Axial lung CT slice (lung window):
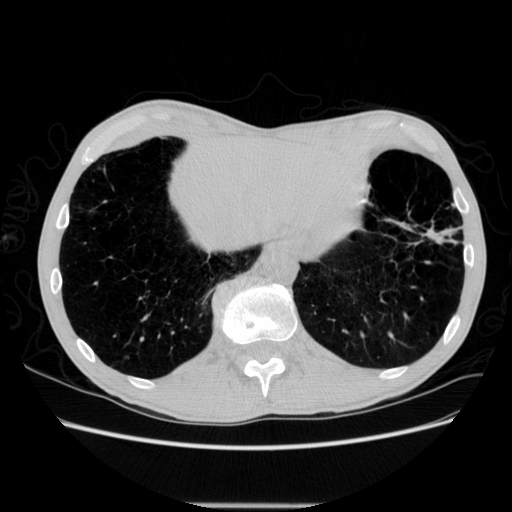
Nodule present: no